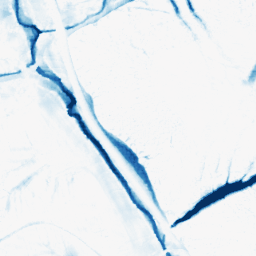
Category: morphological
Decomposition family: morphological_ellipse
Decomposition parameters: operation: closing
width: 20
height: 30
Upsampling method: sinc_blackman
Upsampling parameters: scale: 4
kernel_size: 8
Upsampling scale: 4